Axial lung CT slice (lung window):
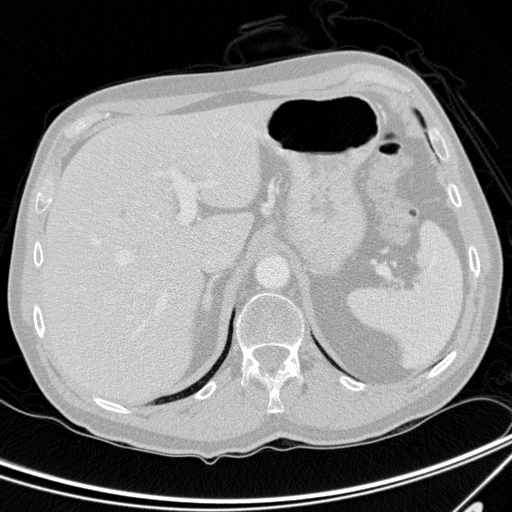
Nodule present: no